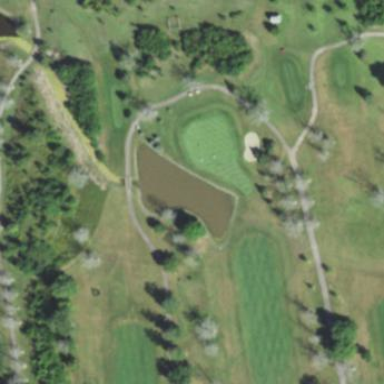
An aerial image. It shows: Water hazard in golf course. The hazard is natural water feature.